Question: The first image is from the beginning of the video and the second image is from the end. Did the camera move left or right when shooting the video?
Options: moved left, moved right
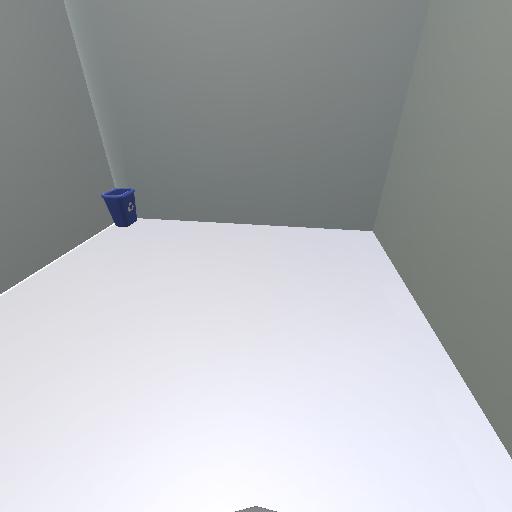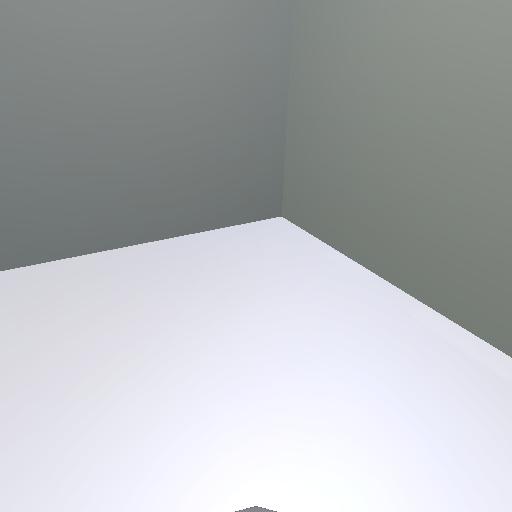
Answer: moved left